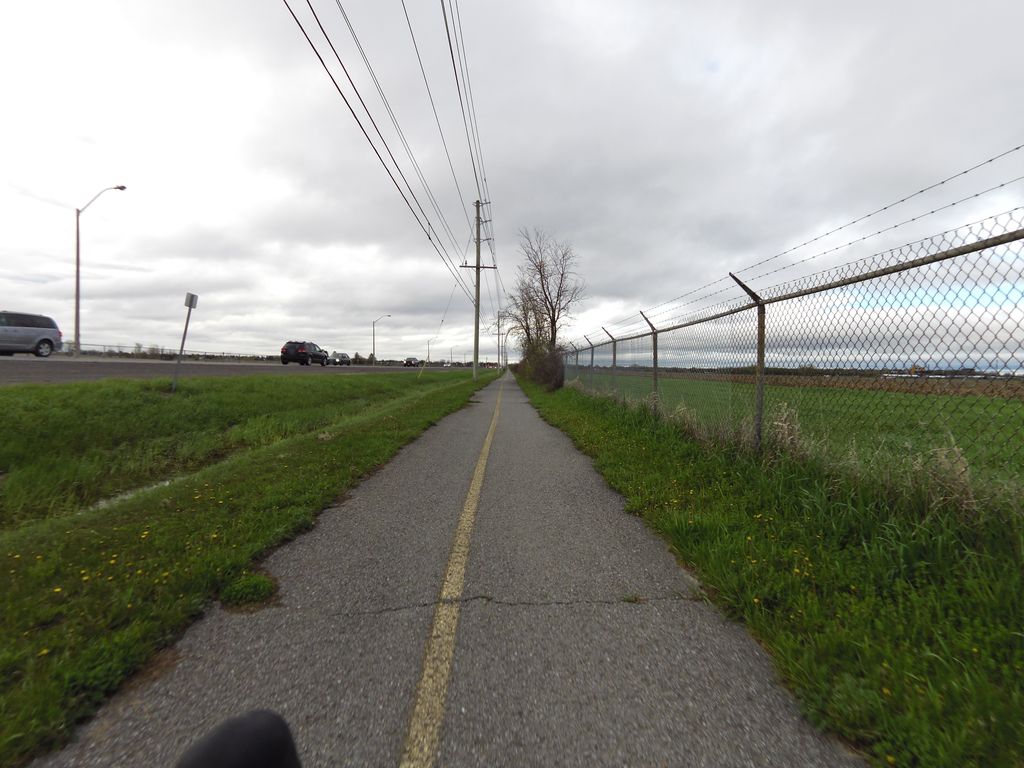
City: ottawa-gatineau